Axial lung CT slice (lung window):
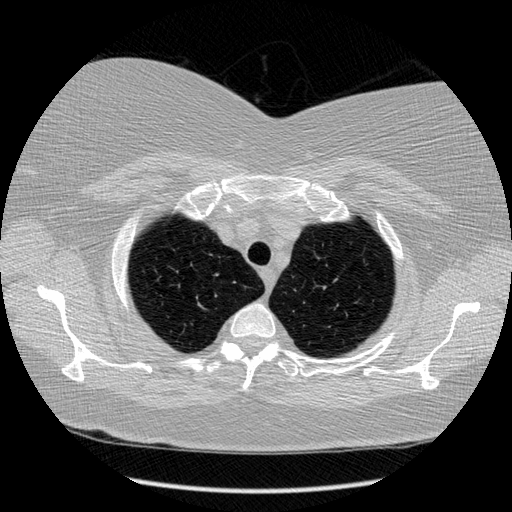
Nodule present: no